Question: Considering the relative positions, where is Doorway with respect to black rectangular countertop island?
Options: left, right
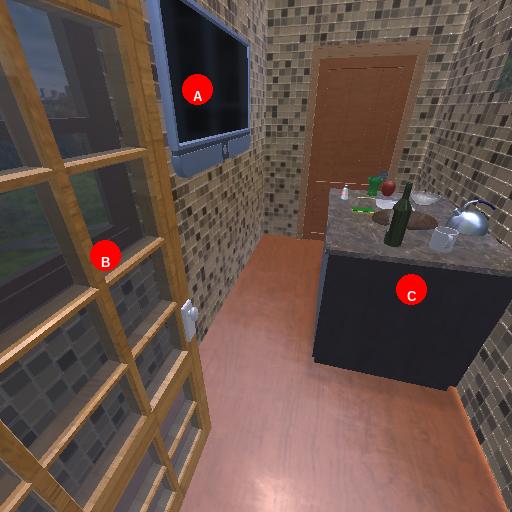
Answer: left